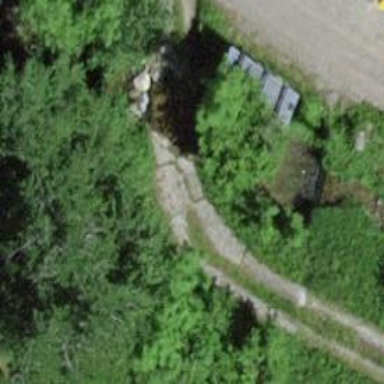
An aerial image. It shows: Culvert tunnel.